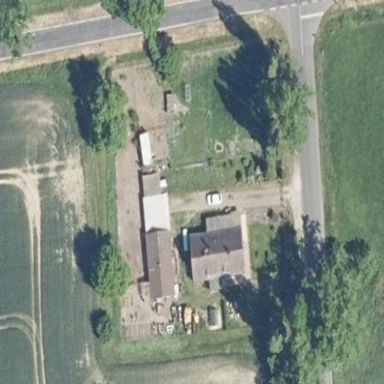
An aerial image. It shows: Farmyard area.